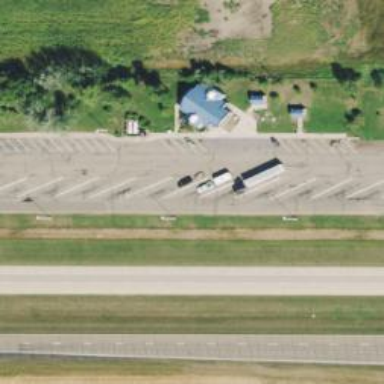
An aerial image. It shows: Rest area on the road.